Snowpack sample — Buffalo Mountain, Silverthorne, Colorado, USA (1/25/25, 10:11 AM MST)
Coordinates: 39.6222, -106.1139
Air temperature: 22 °F
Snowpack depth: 110 cm
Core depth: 30 cm
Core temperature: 42.8 °F
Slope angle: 12°, slope face: 102°
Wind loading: high
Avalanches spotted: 0
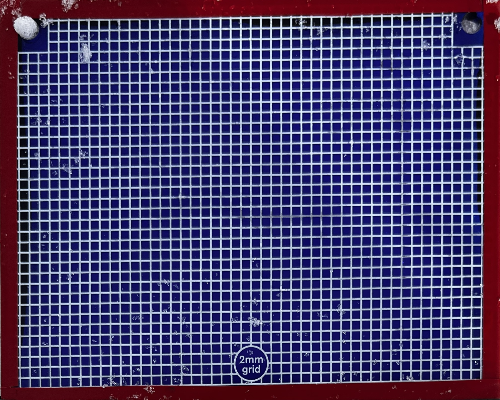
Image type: profile
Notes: No avalanches nearby, collected on the outskirts of a fire break 15 meters from the treeline, on way to Buffalo and Red Mountain